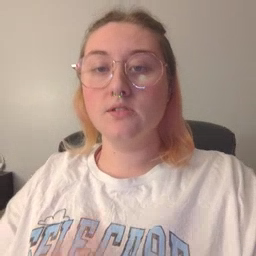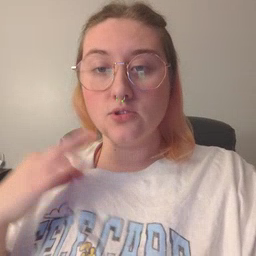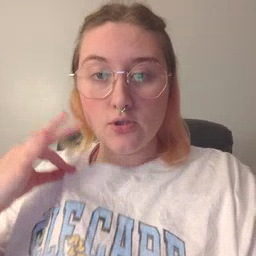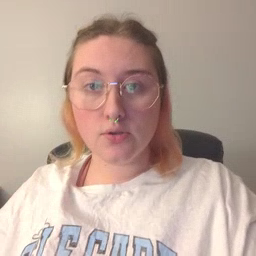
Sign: shirt